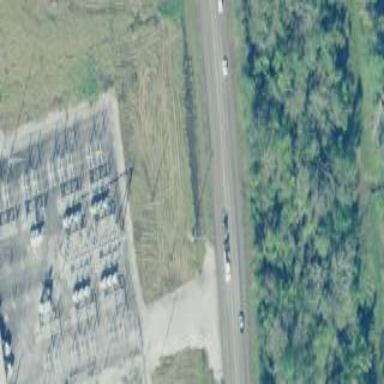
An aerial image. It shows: Industrial substation surrounded by fence.